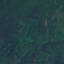
Land use / land cover class: Forest